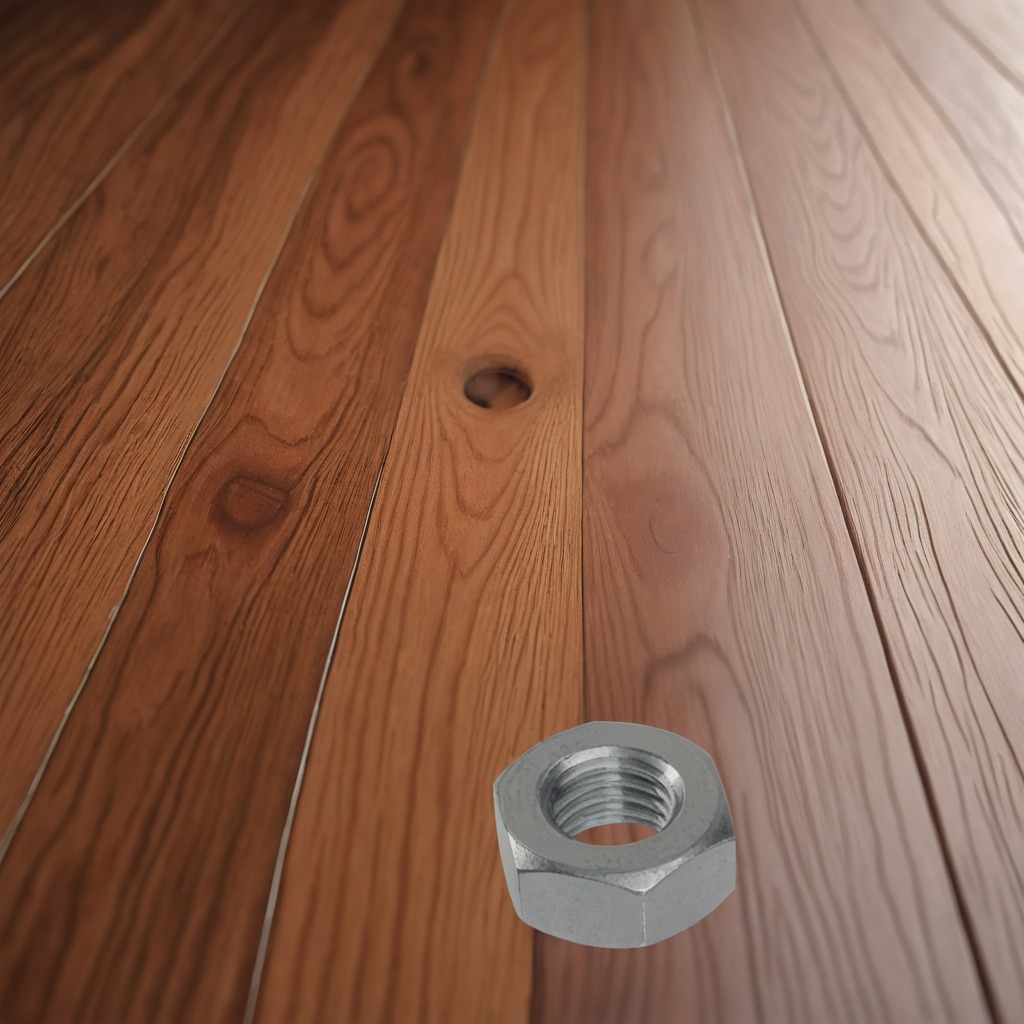
A metal nut is lying on the wooden table.